Interaction volume radius: 10 \u00c5
Interaction volume height: 15 \u00c5
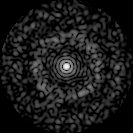
Disorder parameter: 0.7891